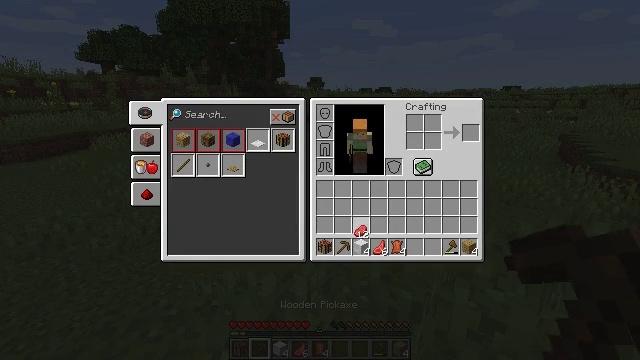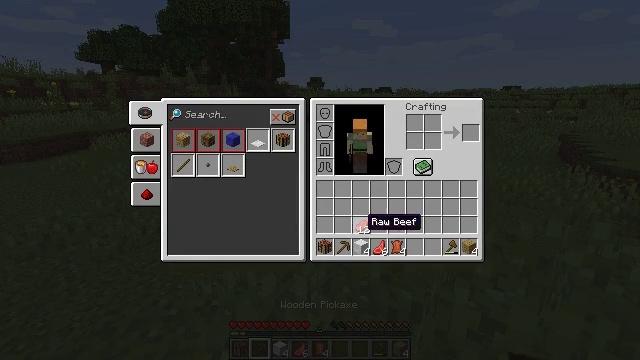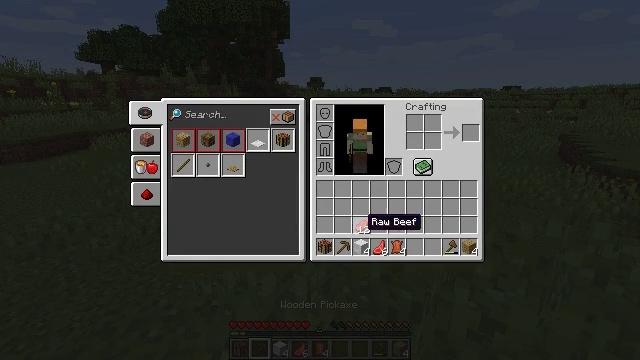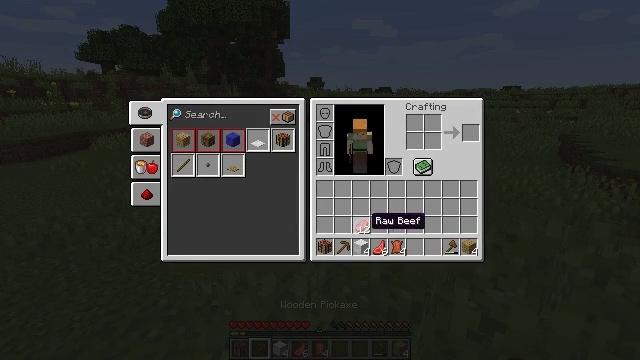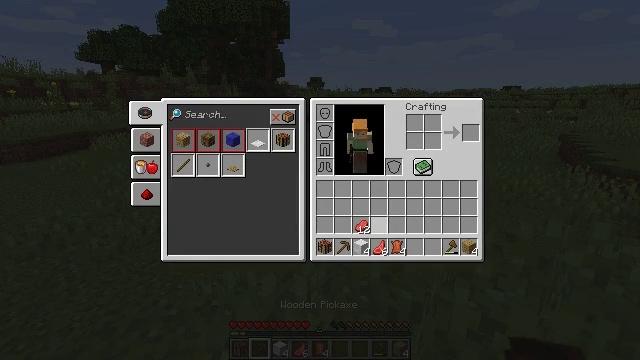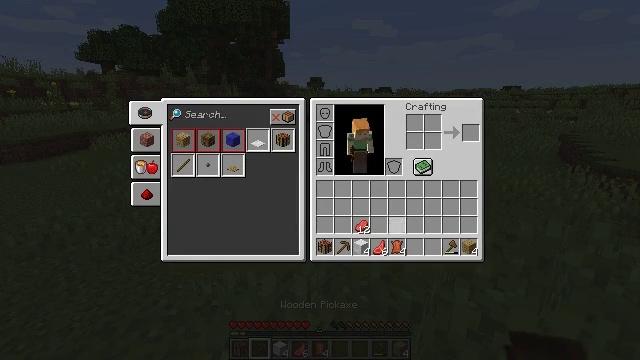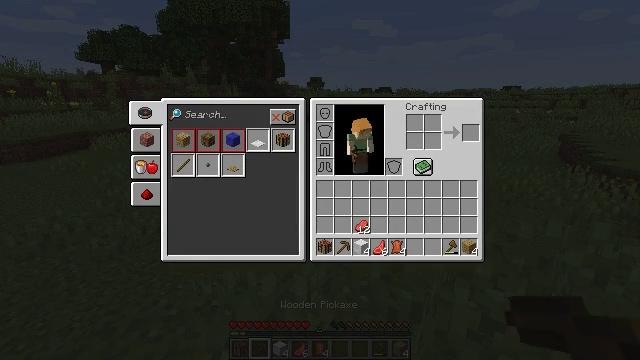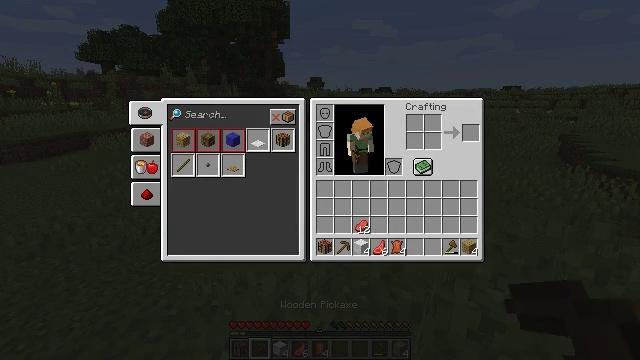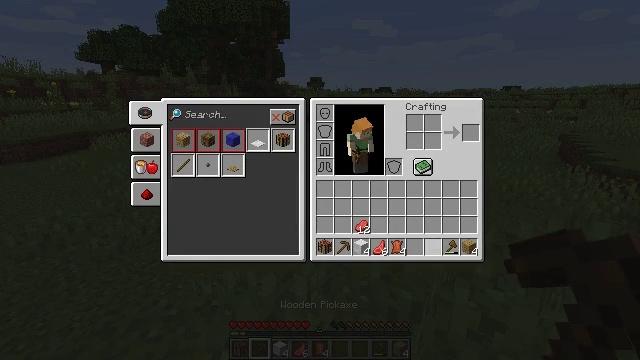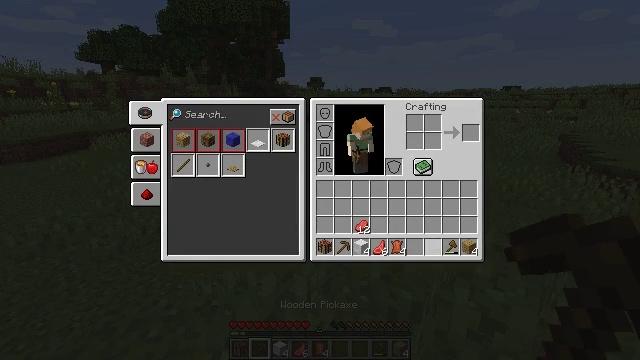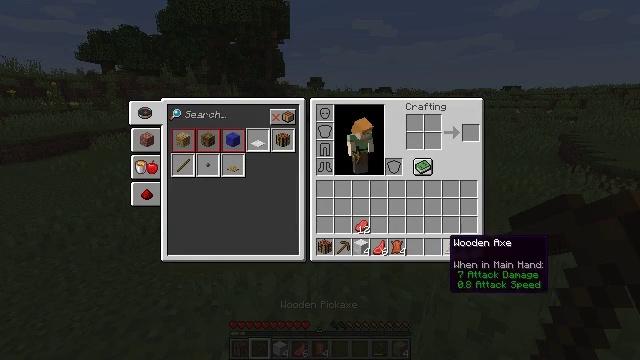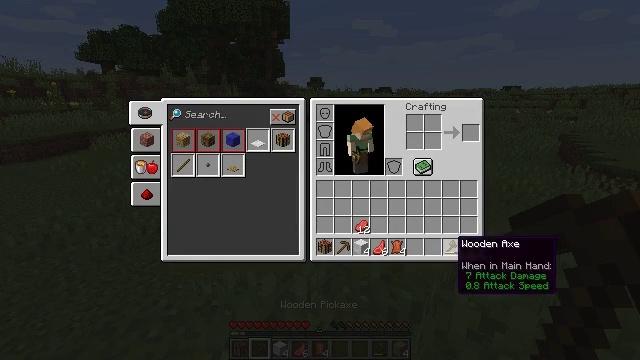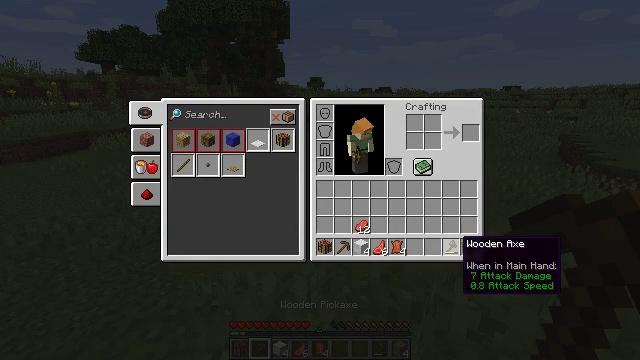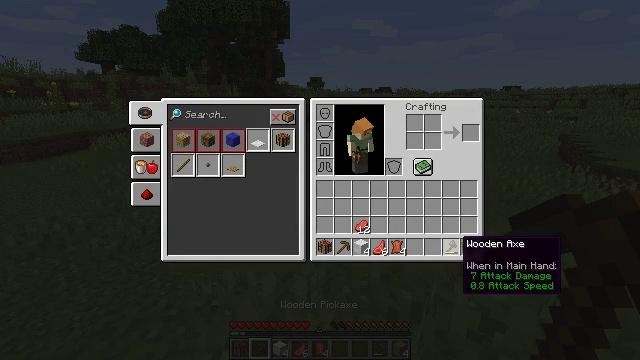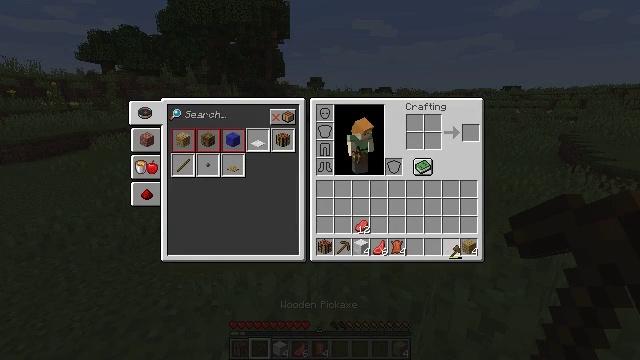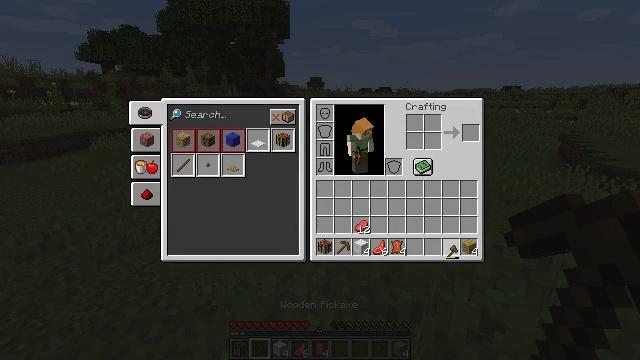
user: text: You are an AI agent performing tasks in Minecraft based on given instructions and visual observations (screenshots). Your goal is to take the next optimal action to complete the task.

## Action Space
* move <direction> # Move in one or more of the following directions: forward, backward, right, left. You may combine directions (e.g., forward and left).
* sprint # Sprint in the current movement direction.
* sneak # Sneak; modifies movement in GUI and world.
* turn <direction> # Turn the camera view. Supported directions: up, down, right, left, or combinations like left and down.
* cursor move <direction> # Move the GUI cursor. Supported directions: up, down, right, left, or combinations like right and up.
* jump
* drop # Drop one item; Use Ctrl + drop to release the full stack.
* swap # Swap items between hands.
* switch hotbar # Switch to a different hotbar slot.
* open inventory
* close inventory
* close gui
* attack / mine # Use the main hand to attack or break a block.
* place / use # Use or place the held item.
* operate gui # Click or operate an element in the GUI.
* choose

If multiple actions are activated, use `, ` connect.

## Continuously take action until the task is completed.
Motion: motion action
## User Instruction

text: Break the cornflower to collect it.
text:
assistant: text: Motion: no_op
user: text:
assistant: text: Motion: no_op
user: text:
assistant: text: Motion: no_op
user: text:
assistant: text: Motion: cursor move right
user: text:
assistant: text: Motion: cursor move right
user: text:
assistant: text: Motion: cursor move right
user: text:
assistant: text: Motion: cursor move right
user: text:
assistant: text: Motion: no_op
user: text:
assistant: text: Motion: cursor move right and down
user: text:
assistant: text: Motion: no_op
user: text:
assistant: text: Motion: cursor move right
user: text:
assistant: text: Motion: no_op
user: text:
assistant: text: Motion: no_op
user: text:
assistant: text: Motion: operate gui
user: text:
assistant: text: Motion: operate gui
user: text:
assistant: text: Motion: no_op
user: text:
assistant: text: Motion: no_op
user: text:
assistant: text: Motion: no_op
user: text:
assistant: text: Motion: cursor move left
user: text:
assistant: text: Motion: cursor move left
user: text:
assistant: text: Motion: cursor move left
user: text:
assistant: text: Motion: cursor move left
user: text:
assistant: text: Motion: cursor move left
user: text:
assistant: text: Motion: no_op
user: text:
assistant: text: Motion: no_op
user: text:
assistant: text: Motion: no_op
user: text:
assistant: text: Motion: no_op
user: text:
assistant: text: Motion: no_op
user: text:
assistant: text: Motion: operate gui
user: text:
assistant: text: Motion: operate gui